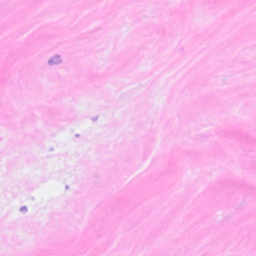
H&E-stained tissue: Breast